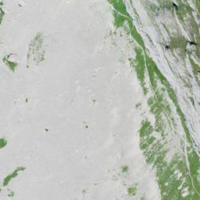
EUNIS habitat code: 50
Species observed at this site:
Dryas octopetala